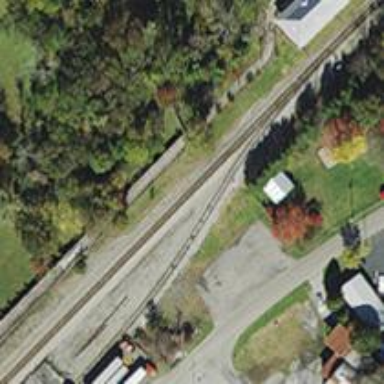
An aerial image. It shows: Railway siding with rails.